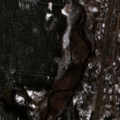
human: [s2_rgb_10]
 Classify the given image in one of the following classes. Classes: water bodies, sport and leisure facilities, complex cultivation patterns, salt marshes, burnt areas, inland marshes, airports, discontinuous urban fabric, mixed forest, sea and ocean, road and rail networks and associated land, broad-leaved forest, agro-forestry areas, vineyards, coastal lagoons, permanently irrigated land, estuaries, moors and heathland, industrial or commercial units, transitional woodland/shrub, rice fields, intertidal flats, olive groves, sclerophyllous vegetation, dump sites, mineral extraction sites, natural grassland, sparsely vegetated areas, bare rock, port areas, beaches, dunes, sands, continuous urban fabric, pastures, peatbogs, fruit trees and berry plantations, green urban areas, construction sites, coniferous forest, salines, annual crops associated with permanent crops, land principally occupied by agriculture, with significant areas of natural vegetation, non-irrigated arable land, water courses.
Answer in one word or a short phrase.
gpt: discontinuous urban fabric, road and rail networks and associated land, pastures, coniferous forest, mixed forest